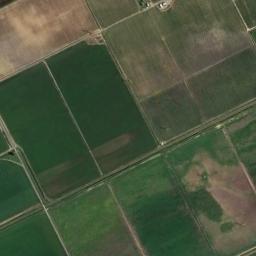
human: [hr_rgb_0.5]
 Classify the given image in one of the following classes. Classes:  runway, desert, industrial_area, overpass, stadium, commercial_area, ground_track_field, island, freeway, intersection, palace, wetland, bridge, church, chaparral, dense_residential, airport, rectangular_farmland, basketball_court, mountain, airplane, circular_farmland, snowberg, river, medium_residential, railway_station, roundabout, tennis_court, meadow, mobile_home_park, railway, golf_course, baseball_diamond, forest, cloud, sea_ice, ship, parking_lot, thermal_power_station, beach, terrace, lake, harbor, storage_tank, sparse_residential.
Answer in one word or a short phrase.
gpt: rectangular_farmland